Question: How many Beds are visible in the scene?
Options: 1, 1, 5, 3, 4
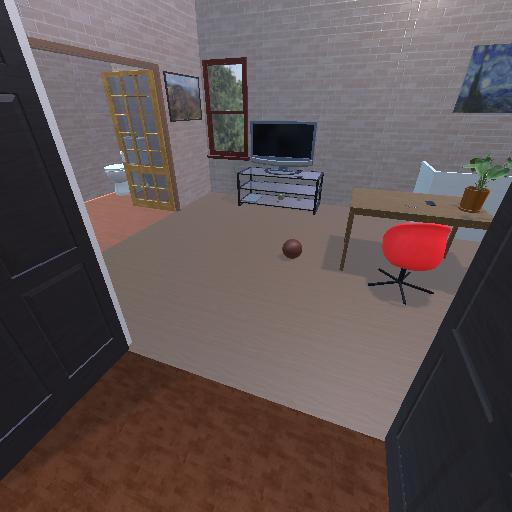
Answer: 1